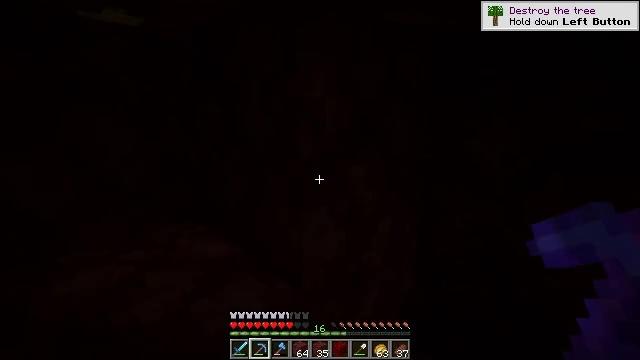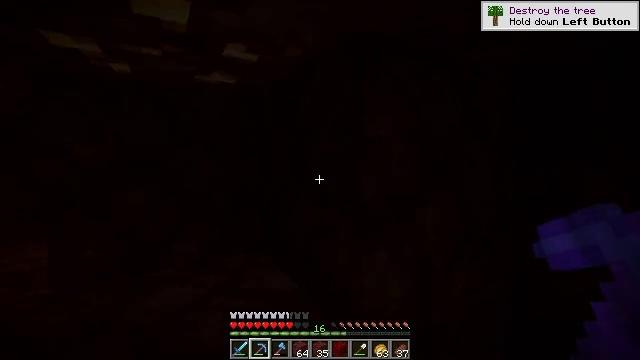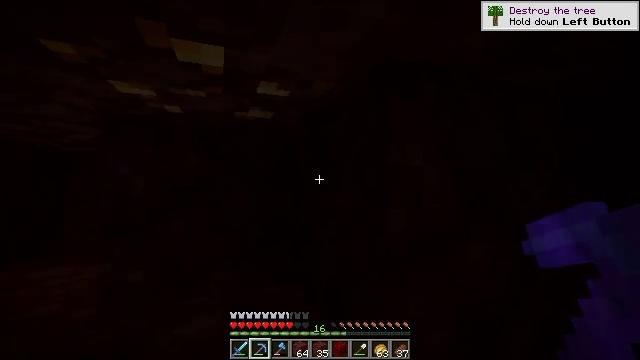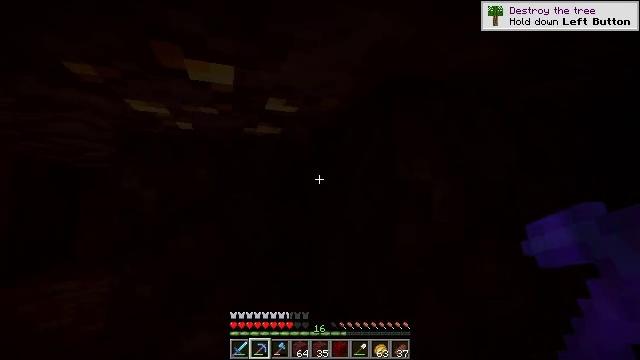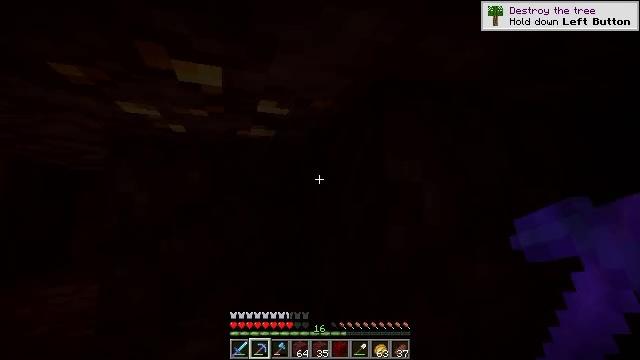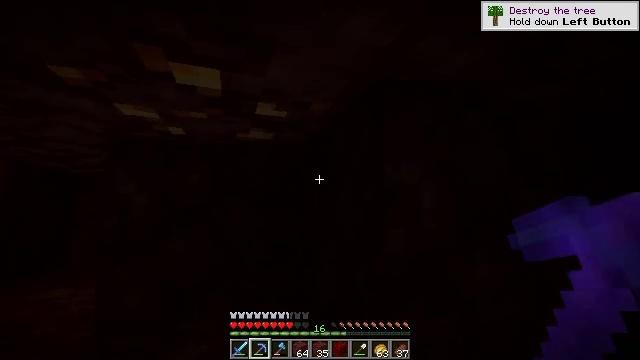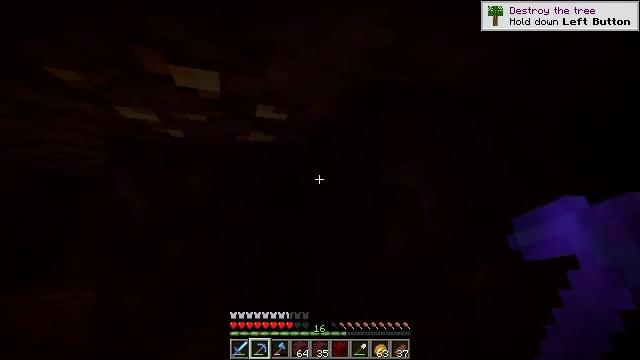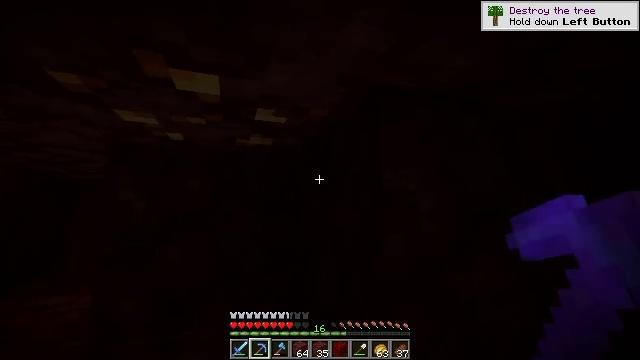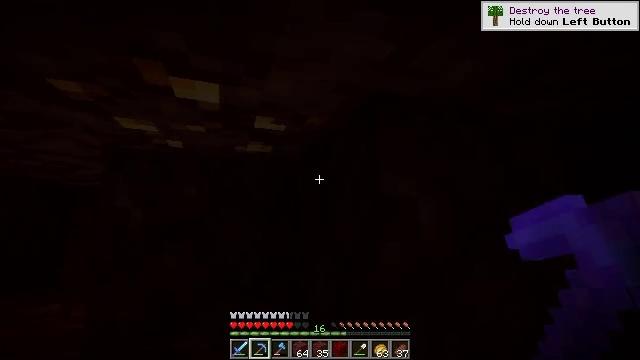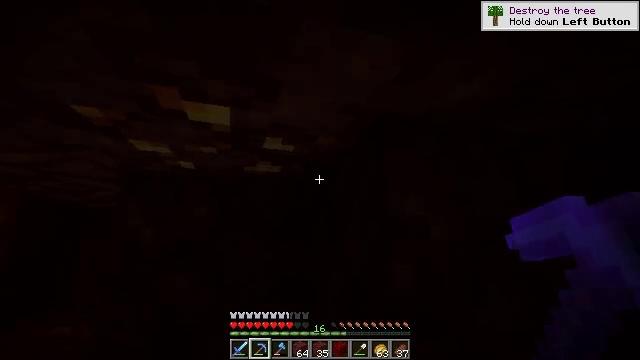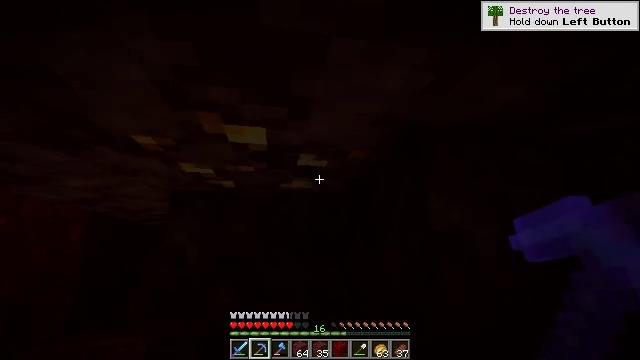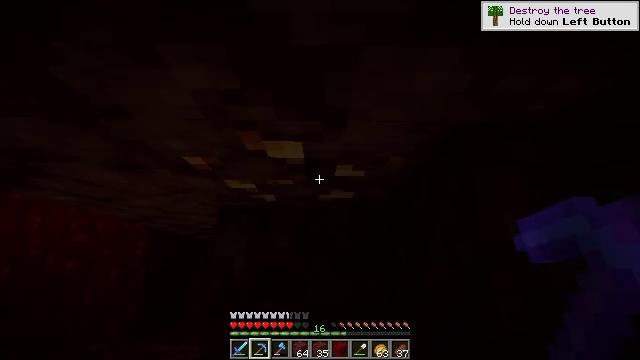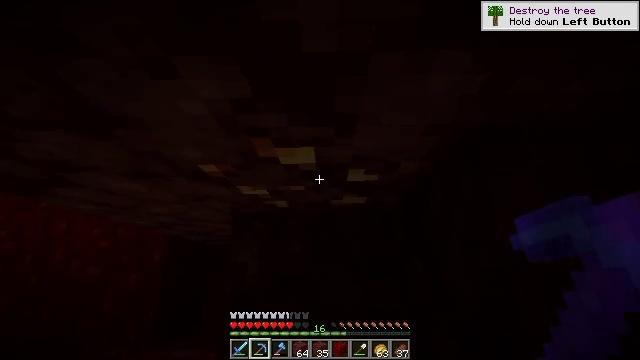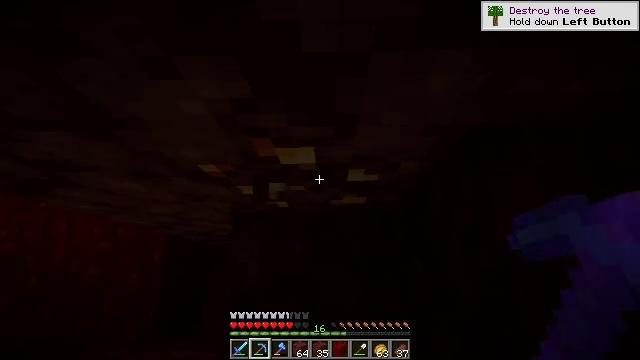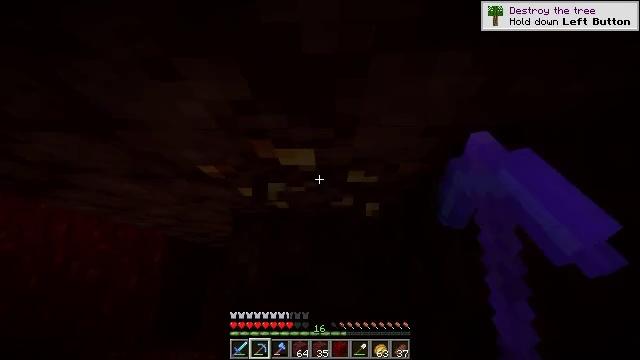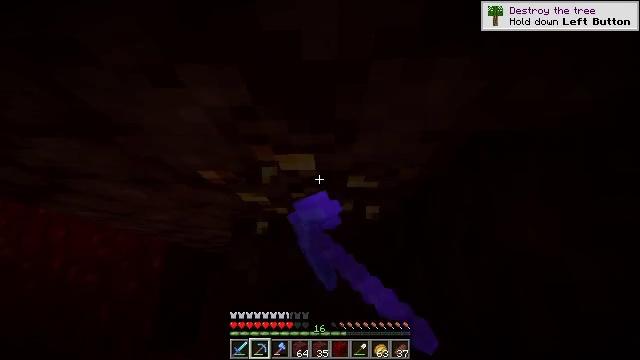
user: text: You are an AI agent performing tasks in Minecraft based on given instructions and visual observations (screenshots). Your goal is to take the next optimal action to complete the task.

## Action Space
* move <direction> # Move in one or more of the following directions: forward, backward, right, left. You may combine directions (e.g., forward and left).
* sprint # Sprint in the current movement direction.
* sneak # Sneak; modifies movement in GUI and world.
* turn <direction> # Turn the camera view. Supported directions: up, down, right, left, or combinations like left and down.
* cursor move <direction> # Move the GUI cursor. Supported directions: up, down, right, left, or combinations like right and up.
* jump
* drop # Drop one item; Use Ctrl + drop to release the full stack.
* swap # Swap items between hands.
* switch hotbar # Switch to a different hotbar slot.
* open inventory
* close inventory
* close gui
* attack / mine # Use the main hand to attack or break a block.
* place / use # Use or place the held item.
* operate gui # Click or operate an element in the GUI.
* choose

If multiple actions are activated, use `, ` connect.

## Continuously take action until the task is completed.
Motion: motion action
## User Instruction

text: Extract nether gold ore from the Netherrack.
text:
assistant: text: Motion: turn left and up
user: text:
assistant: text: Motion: turn left and up
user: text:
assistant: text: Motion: turn left and up
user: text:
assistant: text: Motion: no_op
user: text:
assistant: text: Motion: no_op
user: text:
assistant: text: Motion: no_op
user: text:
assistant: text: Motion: no_op
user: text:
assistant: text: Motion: turn up
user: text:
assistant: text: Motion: turn left and up
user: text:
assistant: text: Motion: turn left and up
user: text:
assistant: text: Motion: turn left and up
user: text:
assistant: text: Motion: turn left and up
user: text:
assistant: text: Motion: attack / mine
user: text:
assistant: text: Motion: attack / mine
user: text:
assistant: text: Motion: turn up, attack / mine
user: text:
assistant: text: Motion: attack / mine
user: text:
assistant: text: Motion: attack / mine
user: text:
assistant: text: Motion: attack / mine
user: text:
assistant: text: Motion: attack / mine
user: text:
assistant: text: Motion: attack / mine
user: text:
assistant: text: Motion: attack / mine
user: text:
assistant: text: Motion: attack / mine
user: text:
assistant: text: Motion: attack / mine
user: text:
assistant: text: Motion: attack / mine
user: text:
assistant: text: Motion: attack / mine
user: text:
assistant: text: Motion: attack / mine
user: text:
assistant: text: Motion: attack / mine
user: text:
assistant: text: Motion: attack / mine
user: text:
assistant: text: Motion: attack / mine